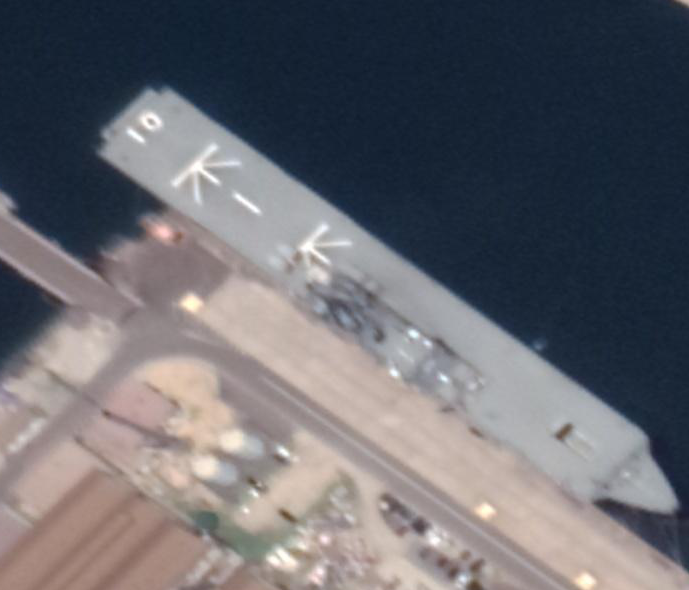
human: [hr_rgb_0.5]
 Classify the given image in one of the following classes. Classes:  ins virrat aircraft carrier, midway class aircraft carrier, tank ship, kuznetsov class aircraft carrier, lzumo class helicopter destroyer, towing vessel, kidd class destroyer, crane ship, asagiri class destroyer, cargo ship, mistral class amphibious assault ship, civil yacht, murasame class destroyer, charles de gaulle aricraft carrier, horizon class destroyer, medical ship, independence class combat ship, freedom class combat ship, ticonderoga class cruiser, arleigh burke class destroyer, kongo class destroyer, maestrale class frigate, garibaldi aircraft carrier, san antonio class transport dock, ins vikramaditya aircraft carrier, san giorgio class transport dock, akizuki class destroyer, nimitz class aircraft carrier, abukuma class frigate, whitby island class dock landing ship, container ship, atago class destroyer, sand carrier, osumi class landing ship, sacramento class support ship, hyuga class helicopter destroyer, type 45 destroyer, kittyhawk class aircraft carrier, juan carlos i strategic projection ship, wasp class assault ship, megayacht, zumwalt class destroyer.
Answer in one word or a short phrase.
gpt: Osumi class landing ship